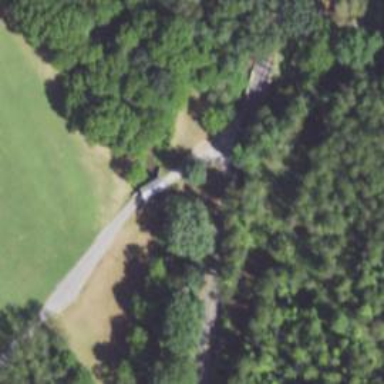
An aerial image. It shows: Covered bridge on residential road.